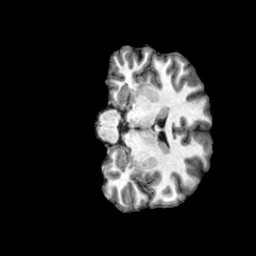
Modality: T1w
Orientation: coronal
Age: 20
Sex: female
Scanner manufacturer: siemens
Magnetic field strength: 3 T
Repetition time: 2.5 s
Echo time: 0.00222 s